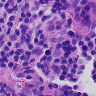
Metastatic tissue present: no